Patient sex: M
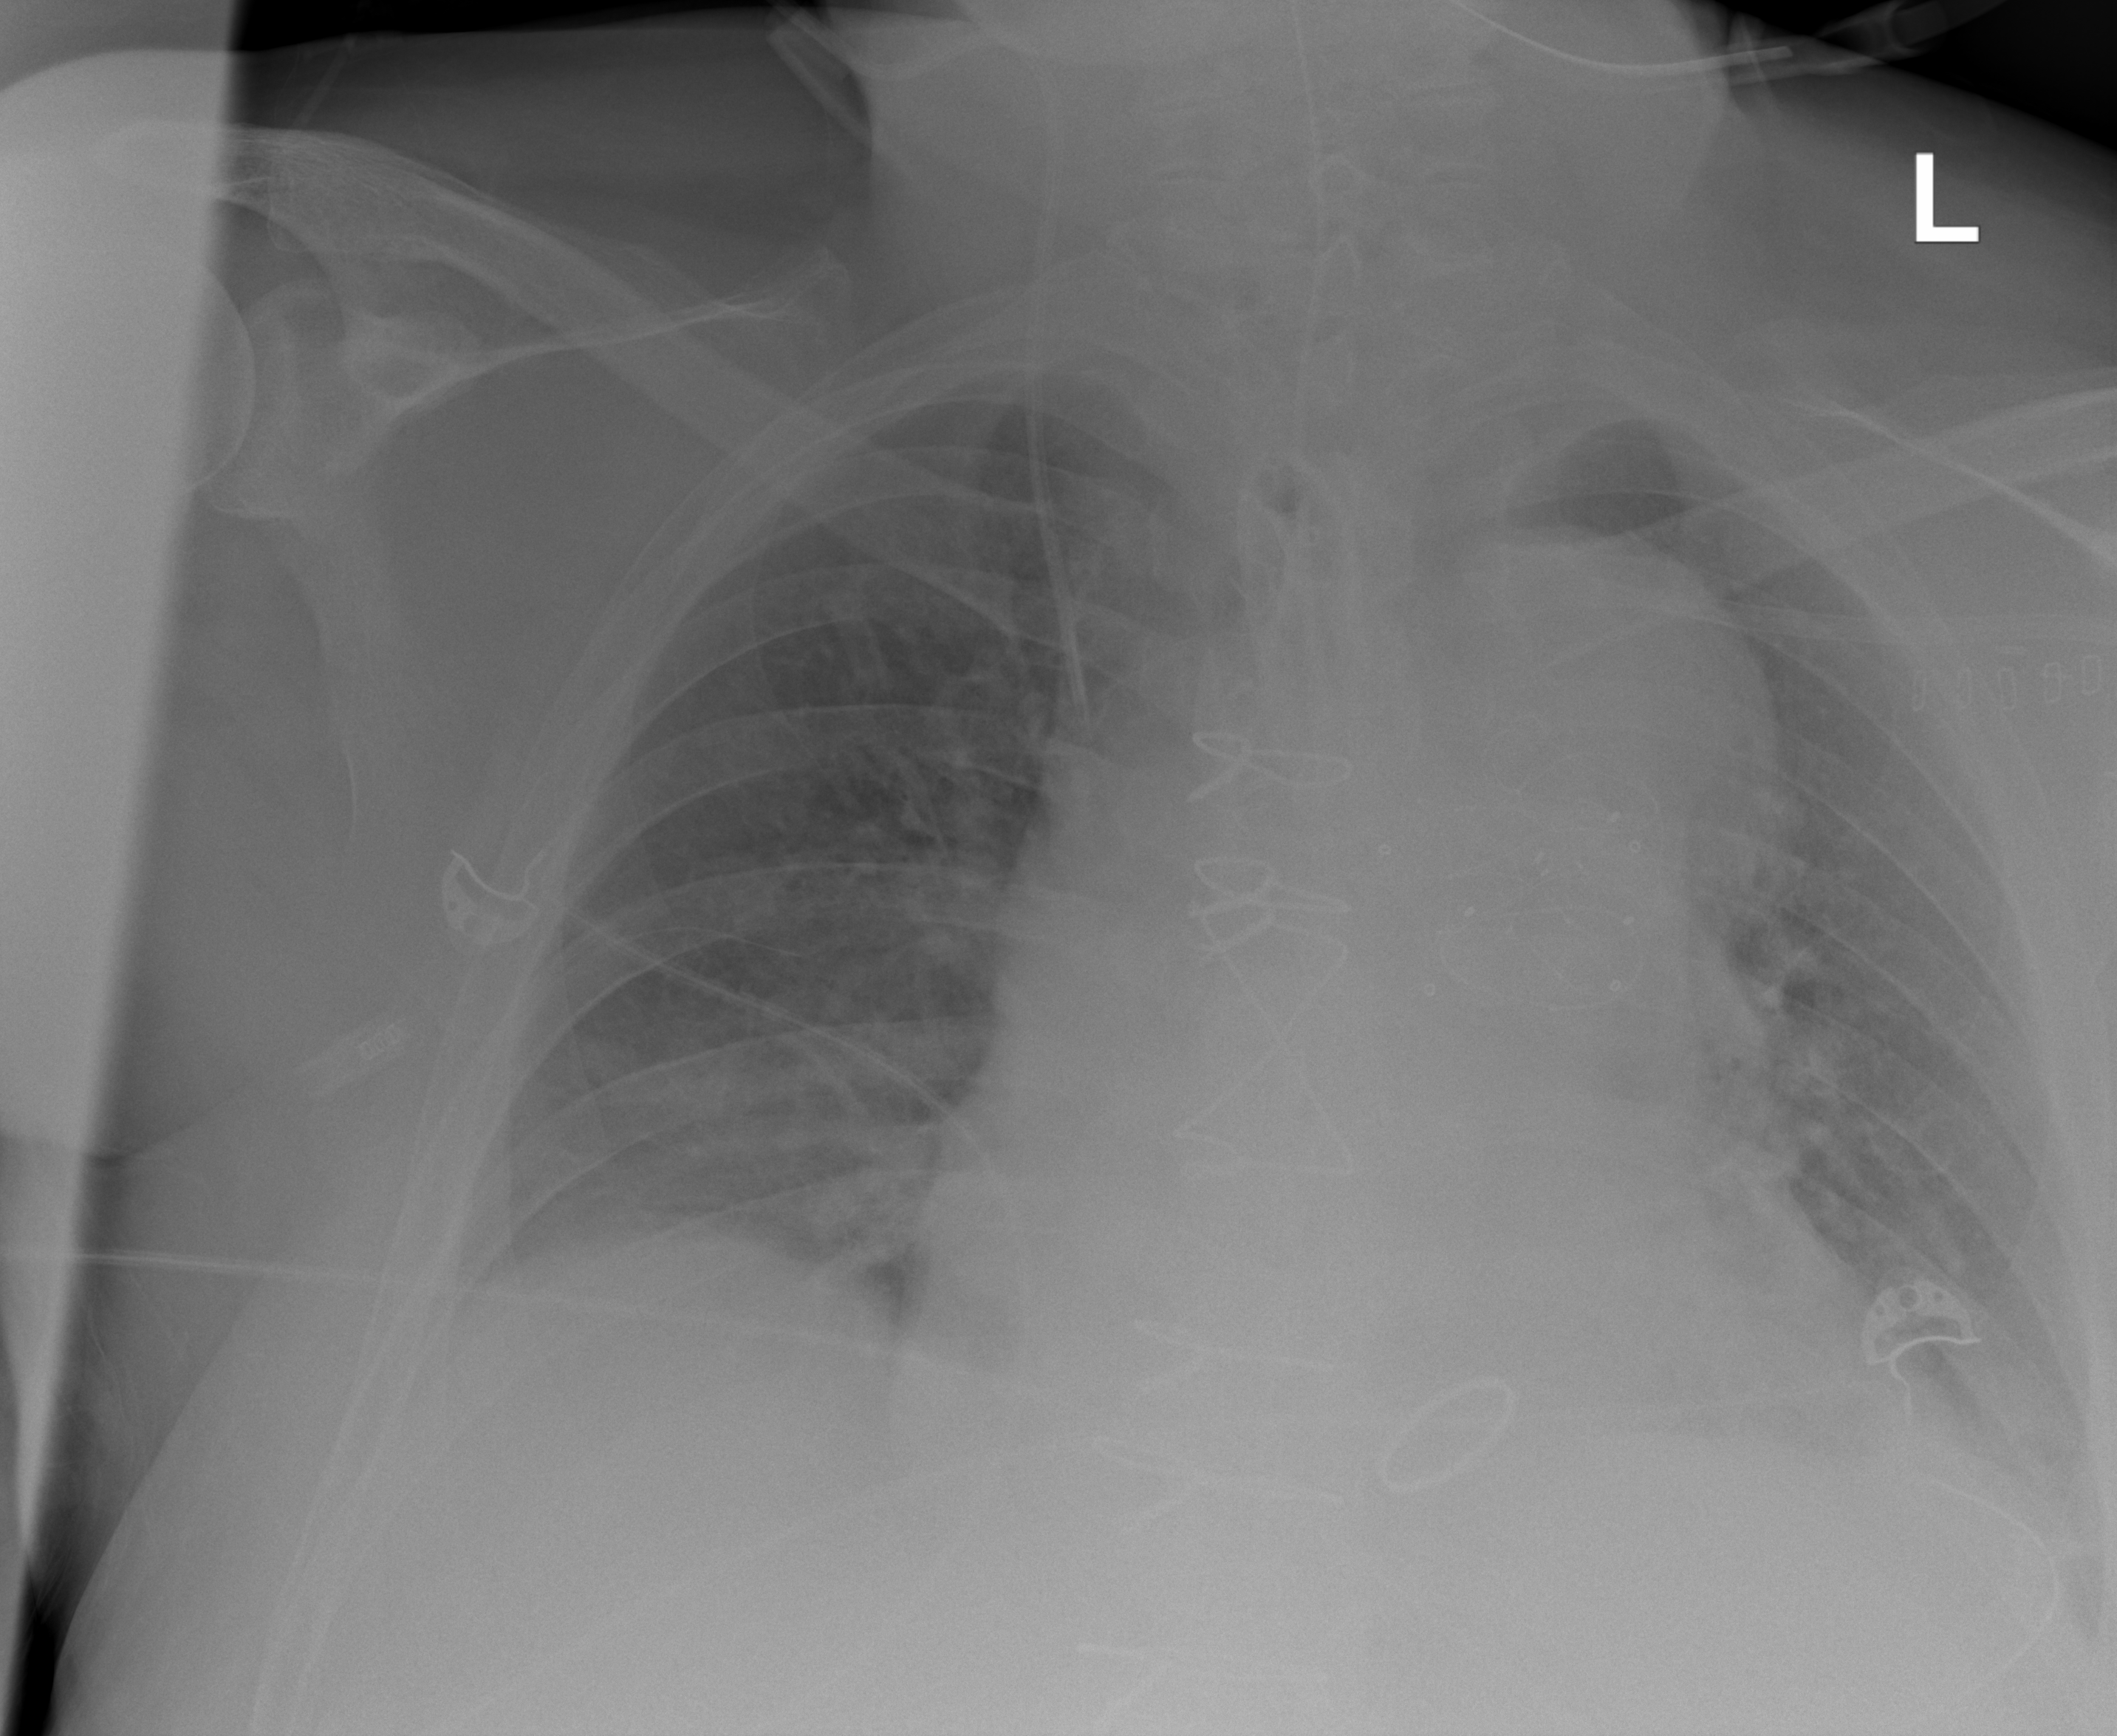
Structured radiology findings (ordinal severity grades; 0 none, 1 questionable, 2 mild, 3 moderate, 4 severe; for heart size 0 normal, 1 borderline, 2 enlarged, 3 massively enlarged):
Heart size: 2
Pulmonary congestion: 2
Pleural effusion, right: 2
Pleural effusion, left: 2
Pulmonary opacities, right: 0
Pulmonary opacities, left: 2
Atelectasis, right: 2
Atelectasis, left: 2